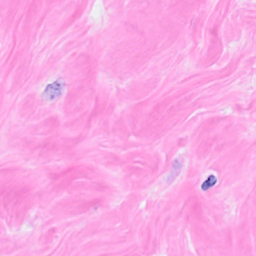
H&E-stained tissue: Breast